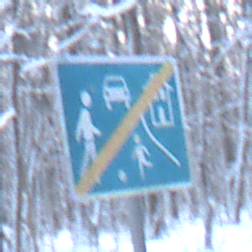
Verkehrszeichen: EndeVerkehrsberuhigterBereich
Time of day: MorningAfternoon
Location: Outdoor (Nature)
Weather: Clear
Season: Winter
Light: Natural